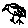
Label: bird